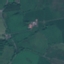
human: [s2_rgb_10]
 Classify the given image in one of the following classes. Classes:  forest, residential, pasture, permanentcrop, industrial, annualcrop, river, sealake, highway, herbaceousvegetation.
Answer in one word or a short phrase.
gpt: Pasture